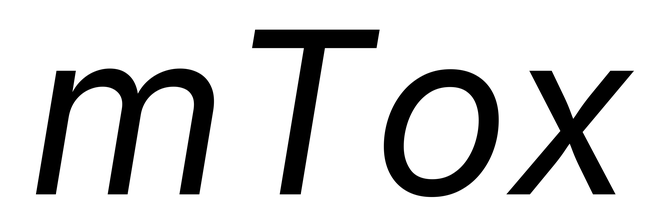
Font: Inter-Italic_Italic